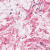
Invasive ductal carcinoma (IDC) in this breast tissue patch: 0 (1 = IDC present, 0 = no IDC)